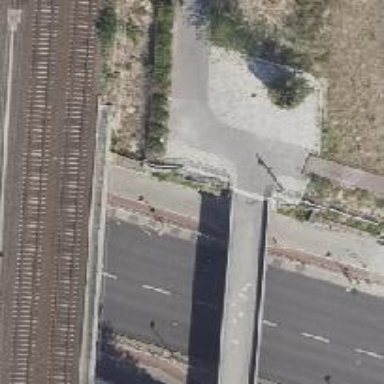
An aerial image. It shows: Asphalt path.